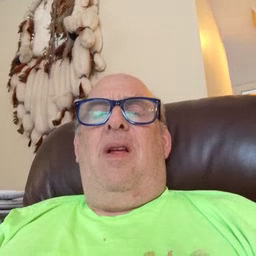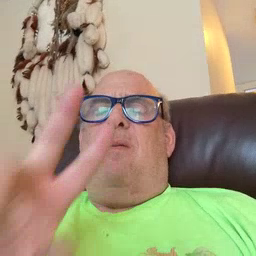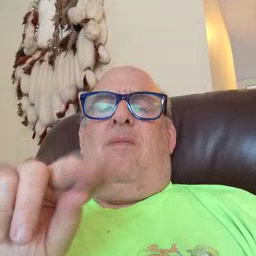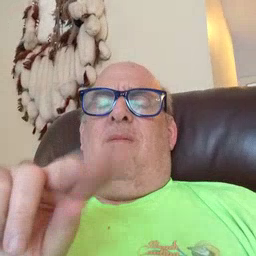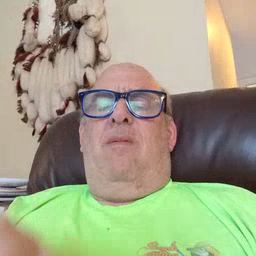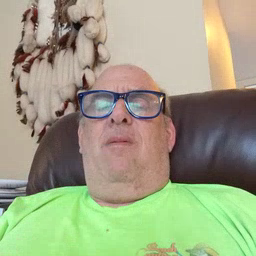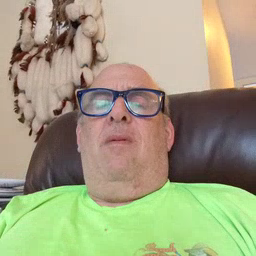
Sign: no